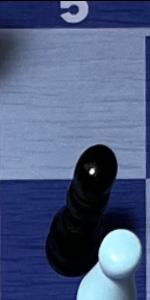
Label: Pawn_Black